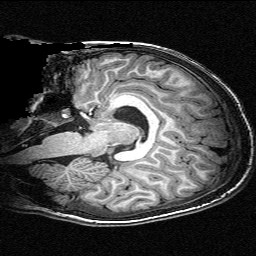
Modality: T1w
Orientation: sagittal
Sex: male
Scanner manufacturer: siemens
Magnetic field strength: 3 T
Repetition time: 2.3 s
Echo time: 0.00336 s